Question: I want to divide my one activity into two separate ones but, I want that they be on the same screen..
If I explained not very clearly, I attach pictures of what I mean -
so please help me with this question
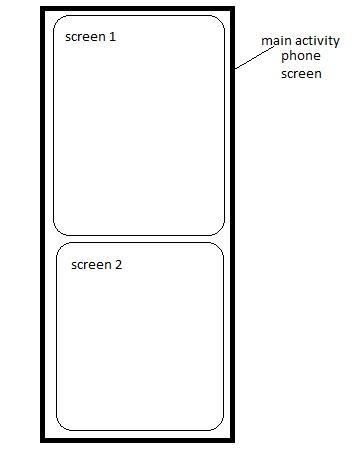
Answer: You should probably want to look at <URL> in Android.